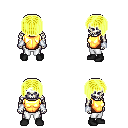
a pixel art fantasy rpg character, male body template, skeleton, gold chest armor, white pants, gold pageboy hairstyle, white cloth bracers, black shoes, four views (front, back, left, right), 2x2 character sprite sheet, small pixel art, hard edges, no anti-aliasing